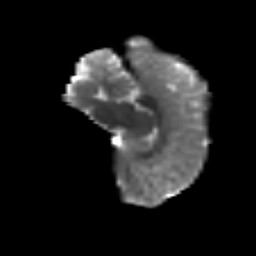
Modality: T2w
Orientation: sagittal
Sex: male
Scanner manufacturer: siemens
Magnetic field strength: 3 T
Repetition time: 5 s
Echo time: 0.071 s